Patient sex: M
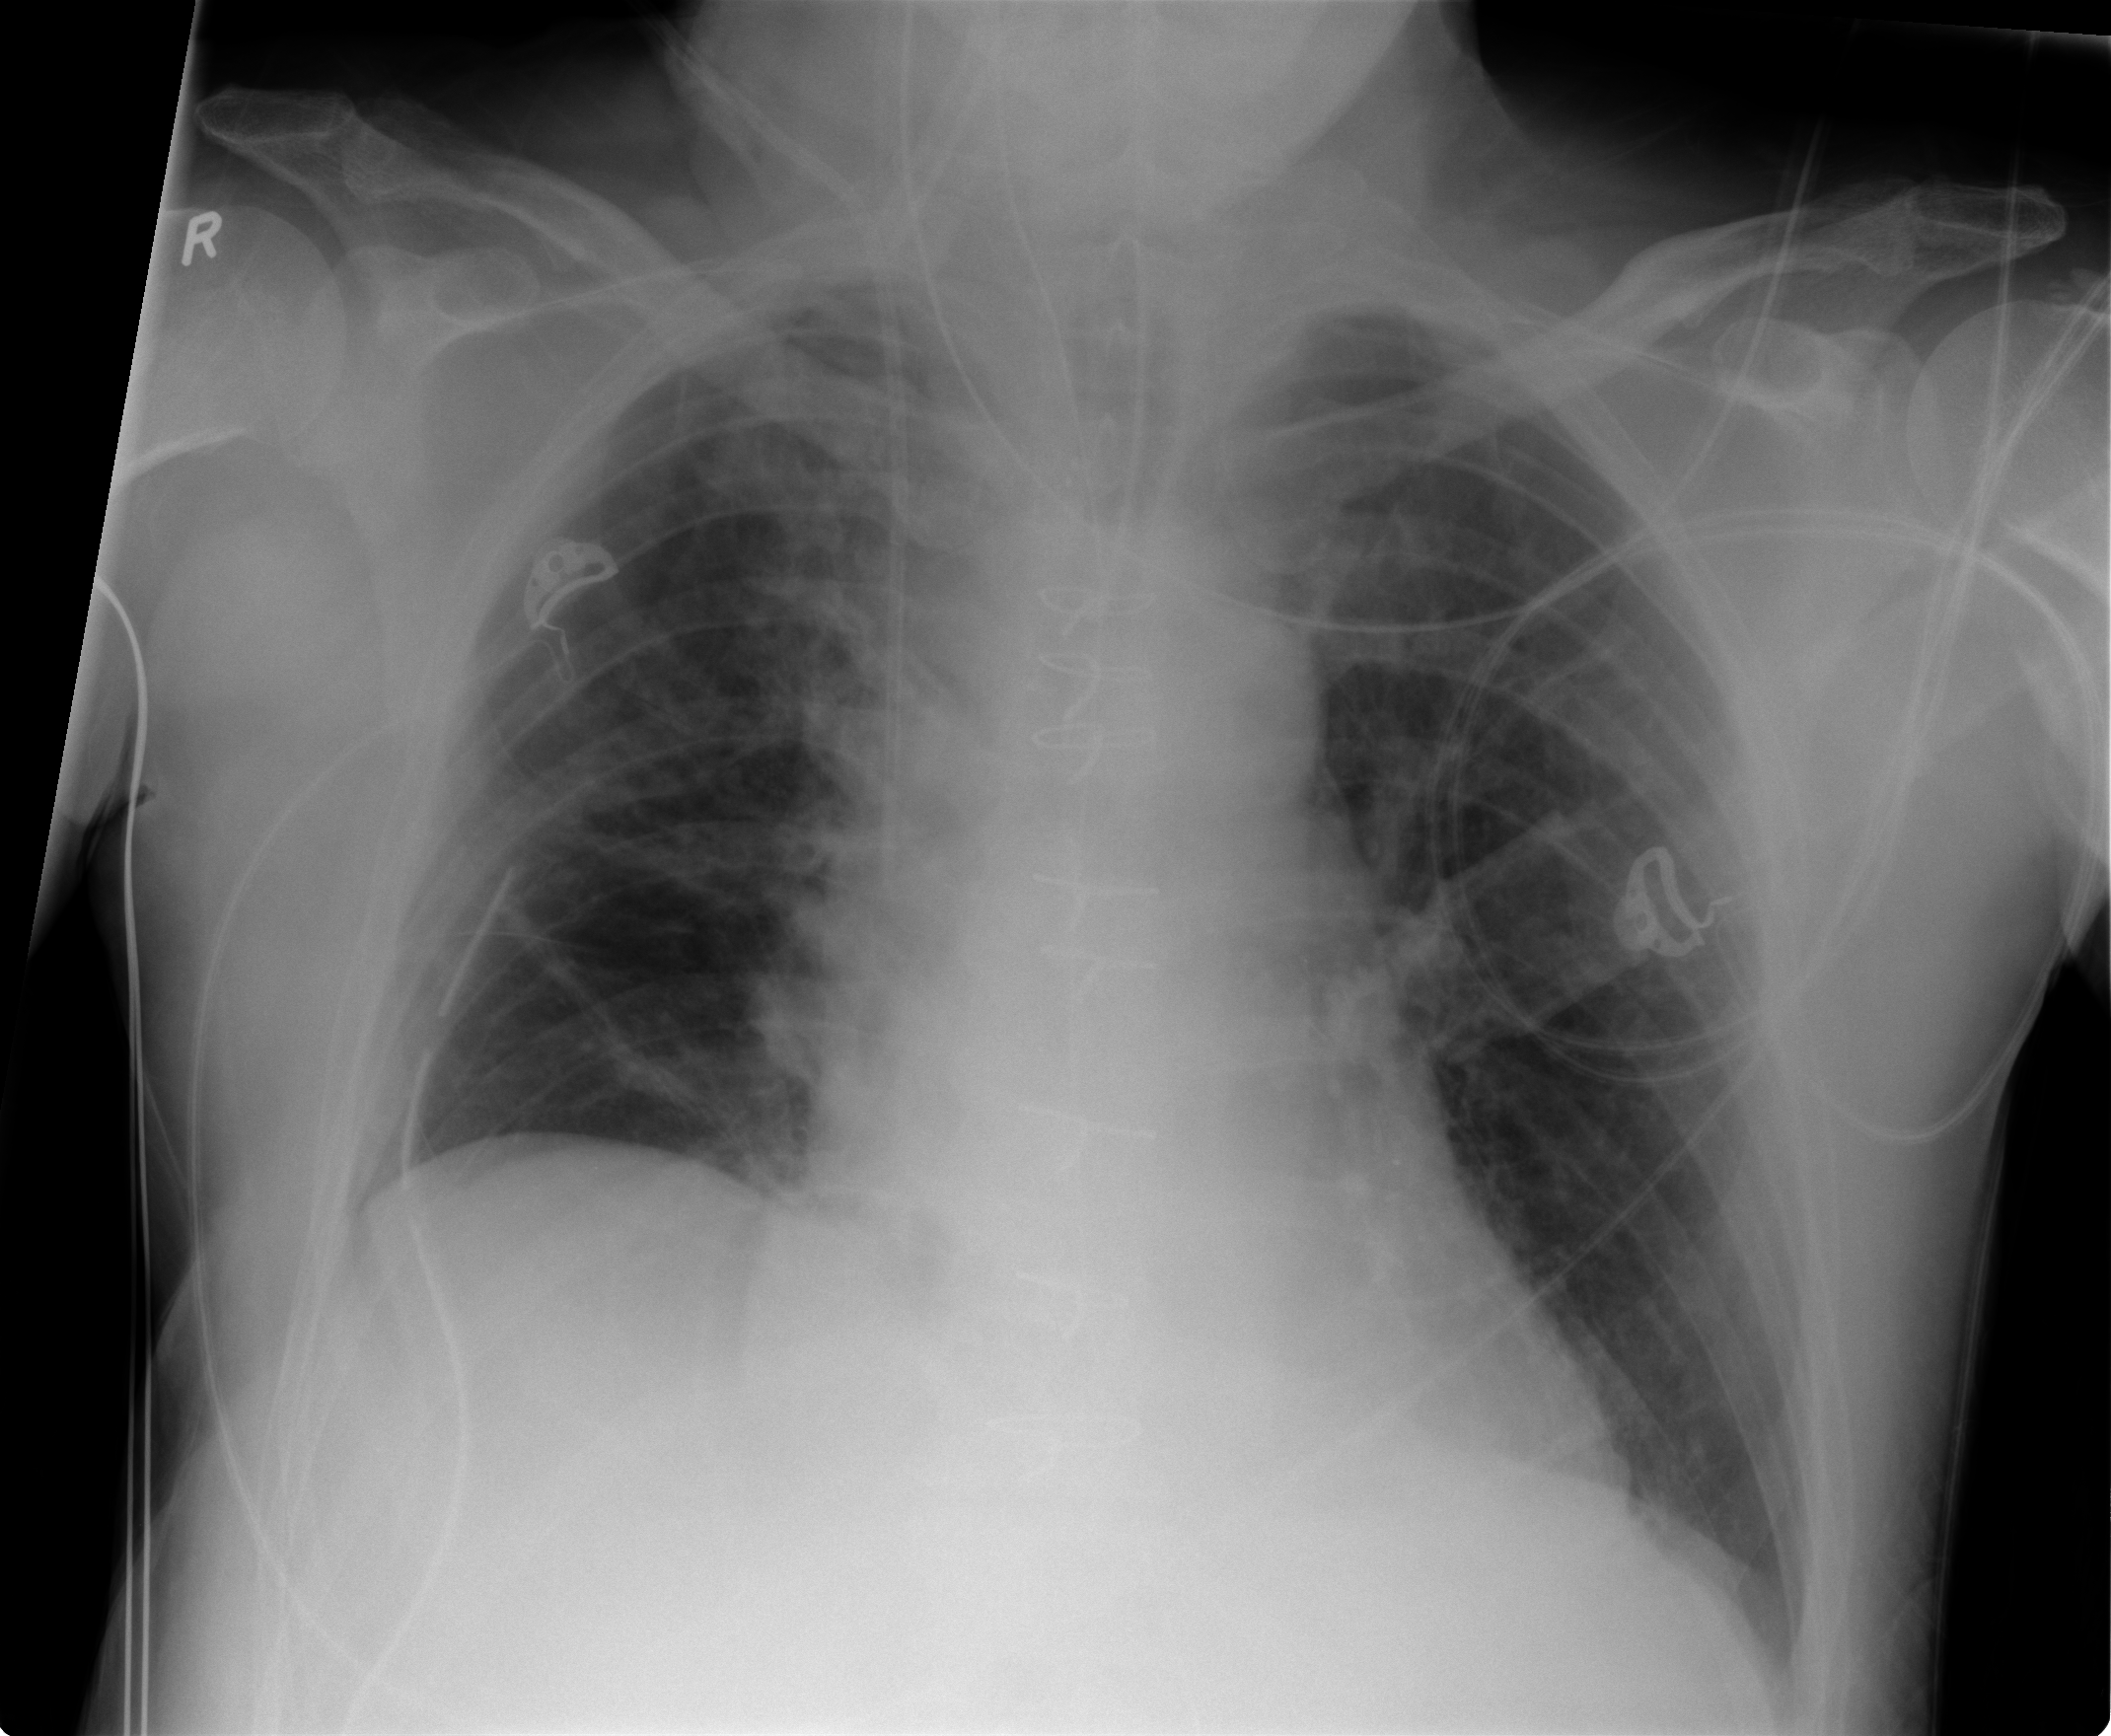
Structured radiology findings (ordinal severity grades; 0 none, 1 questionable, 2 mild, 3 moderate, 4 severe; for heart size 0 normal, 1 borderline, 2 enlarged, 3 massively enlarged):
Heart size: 1
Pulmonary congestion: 2
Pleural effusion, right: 0
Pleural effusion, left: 0
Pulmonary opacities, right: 1
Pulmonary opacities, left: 1
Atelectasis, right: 2
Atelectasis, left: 2